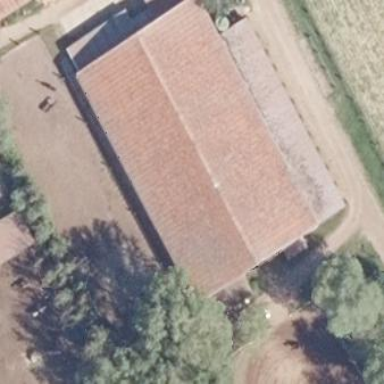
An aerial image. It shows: Farm building.